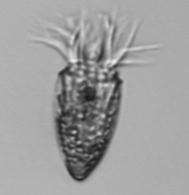
Label: Strombidium_tintinnodes